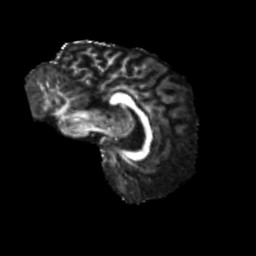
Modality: FA
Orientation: sagittal
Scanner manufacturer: siemens
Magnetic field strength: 3 T
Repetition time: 4 s
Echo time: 0.0594 s